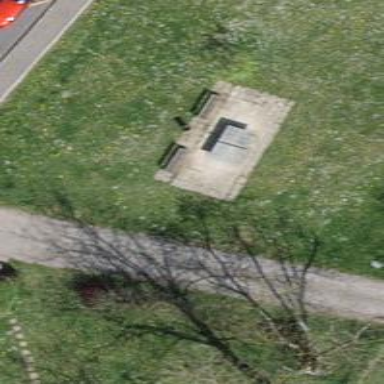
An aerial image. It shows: Bench for seating.